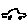
Label: car